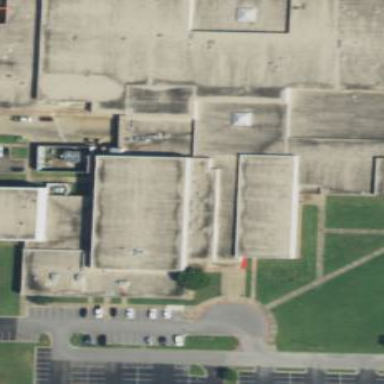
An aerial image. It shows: School building.